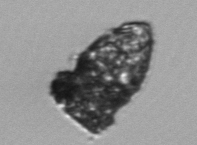
Label: Tintinnopsis